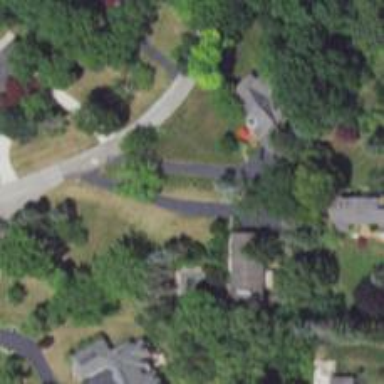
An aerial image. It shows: Driveway.